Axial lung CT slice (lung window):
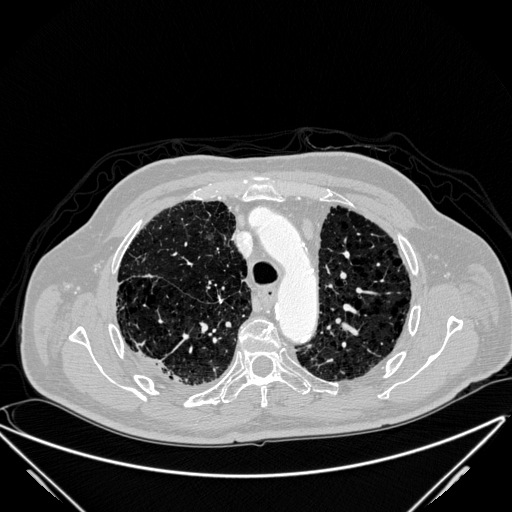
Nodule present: no